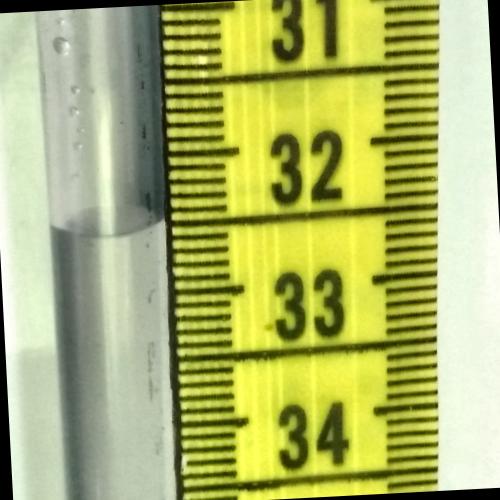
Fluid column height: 32.5 cm